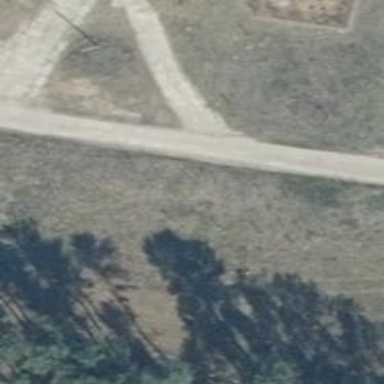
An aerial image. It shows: Service road with surface made of concrete plates.